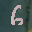
Label: 6